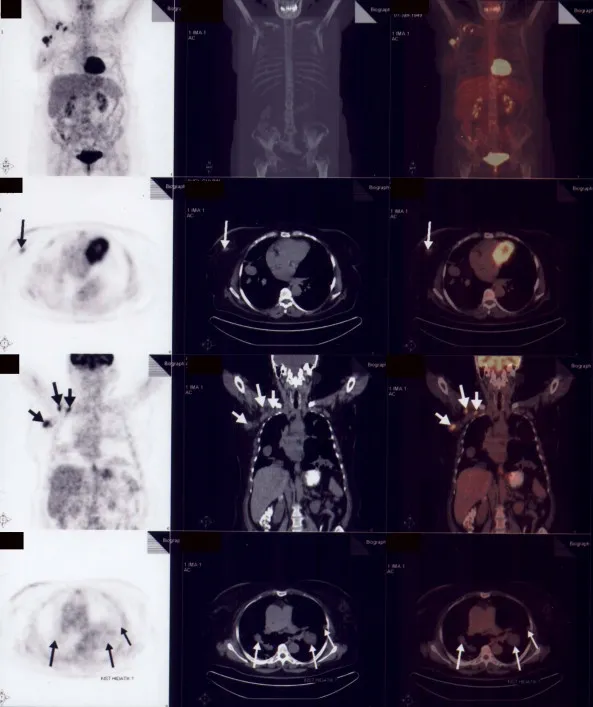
FDG PET scans, First Column of the Figure showed increased FDG uptake in both breast cancer and in metastatic axillary and supraclavicular lymph nodes (arrows) and also no FDG Uptake of the benign pulmonary lesions (small arrows).
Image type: radiology (pet)